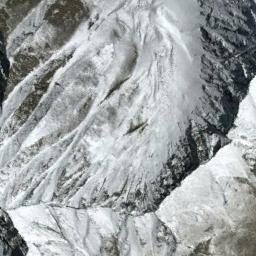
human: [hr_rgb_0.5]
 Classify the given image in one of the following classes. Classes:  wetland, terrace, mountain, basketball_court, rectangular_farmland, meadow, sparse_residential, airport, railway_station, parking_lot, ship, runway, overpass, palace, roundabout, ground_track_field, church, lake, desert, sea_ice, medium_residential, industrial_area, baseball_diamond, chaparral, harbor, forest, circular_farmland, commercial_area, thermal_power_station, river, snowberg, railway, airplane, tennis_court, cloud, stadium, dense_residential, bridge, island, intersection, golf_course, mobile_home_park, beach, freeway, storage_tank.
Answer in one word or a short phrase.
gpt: snowberg